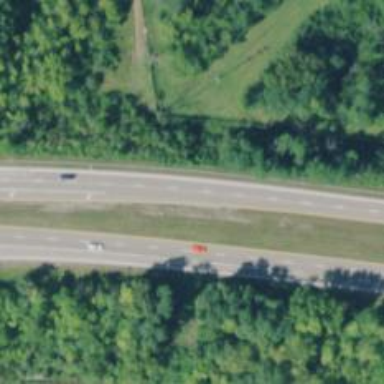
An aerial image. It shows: Trunk highway with expressway features.